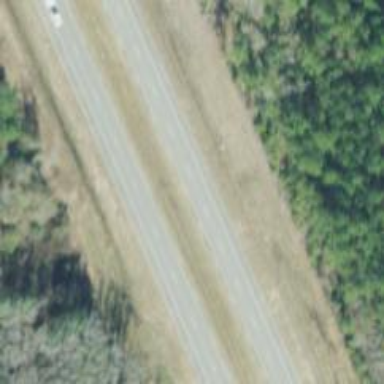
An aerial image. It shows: Expressway with asphalt surface and classified as primary highway.